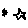
Label: star